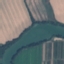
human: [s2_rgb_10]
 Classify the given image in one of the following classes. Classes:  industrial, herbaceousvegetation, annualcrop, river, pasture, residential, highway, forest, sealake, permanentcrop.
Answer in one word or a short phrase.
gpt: River